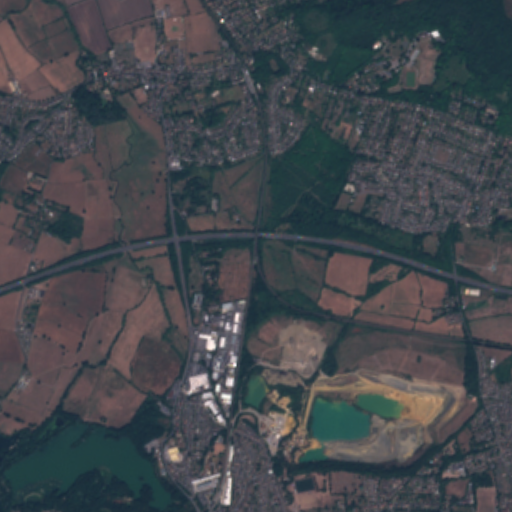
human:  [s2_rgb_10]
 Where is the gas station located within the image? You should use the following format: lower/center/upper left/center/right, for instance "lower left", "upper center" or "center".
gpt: The gas station is located in the lower center of the image.
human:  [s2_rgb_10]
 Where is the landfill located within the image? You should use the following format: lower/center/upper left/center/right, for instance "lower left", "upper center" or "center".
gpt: The landfill is located in the lower center of the image.
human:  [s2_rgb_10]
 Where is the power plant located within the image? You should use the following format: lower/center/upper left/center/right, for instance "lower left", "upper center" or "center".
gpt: There is no power plant in the image.